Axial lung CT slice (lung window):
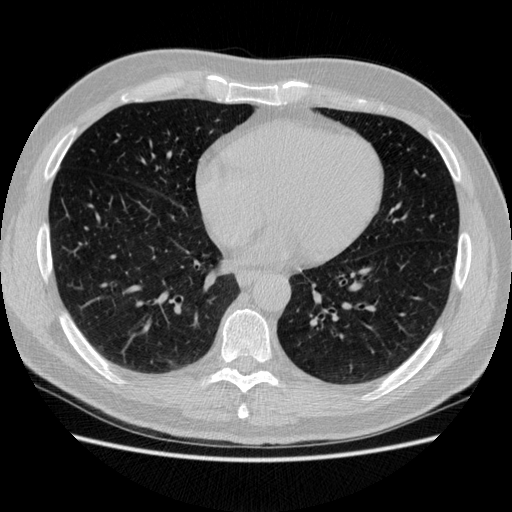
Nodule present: no